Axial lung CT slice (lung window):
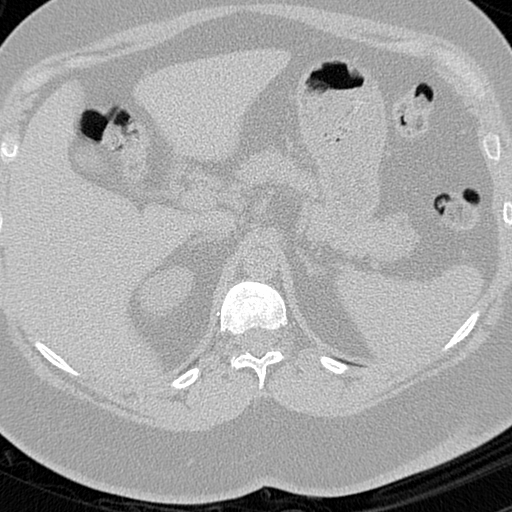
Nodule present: no